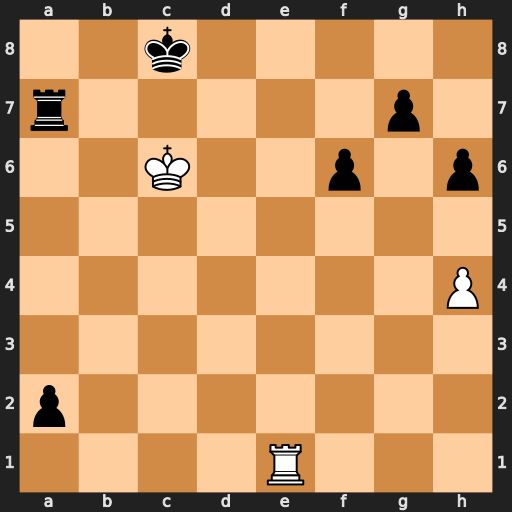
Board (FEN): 2k5/r5p1/2K2p1p/8/7P/8/p7/4R3
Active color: w
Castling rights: -
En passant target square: -
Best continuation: Re8#